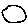
Label: circle